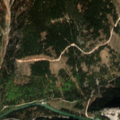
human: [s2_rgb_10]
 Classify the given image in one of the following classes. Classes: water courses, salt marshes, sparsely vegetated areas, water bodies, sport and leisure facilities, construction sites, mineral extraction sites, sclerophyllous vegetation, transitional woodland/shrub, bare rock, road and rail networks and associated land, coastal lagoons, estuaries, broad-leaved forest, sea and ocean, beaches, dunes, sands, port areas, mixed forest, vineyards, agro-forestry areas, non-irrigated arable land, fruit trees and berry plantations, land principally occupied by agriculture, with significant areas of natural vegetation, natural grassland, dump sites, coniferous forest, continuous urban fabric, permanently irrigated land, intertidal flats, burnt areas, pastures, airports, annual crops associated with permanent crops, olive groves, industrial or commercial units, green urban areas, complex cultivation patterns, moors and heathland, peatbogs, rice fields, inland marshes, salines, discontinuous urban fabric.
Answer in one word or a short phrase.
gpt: pastures, coniferous forest, mixed forest, natural grassland